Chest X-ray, PA view. Patient: 49 years old, sex M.
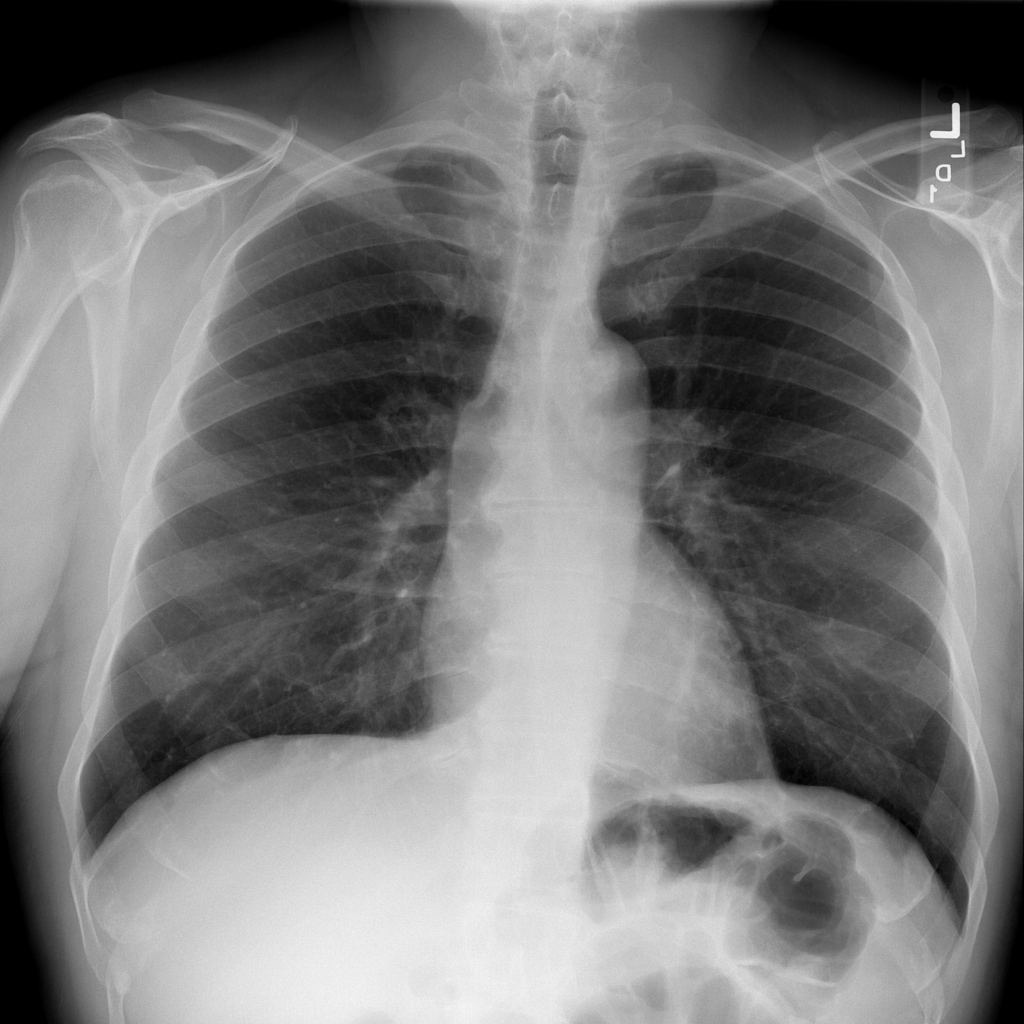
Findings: No Finding